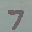
Label: 7